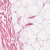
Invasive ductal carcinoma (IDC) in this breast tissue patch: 0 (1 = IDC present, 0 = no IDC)